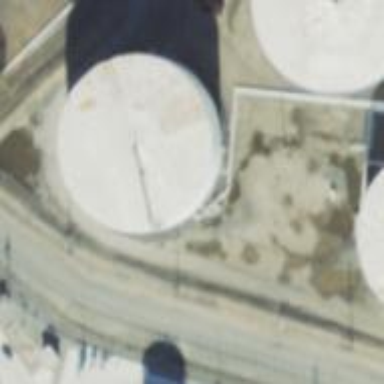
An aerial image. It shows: Storage tank that is man-made.